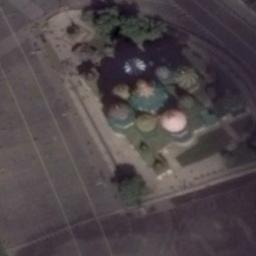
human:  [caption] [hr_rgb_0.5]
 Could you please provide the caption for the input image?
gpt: A cathedral with several domed roofs of different colors and trees around the church .

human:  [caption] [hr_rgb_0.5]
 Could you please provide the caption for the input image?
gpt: There is a green church on the open place .

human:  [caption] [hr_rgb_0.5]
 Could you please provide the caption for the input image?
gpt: The church with some colorful towers is built in the open area .

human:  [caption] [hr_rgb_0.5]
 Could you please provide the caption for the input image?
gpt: This is a church with a spherical roof .

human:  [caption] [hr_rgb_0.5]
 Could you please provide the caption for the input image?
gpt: There are many trees near the church .